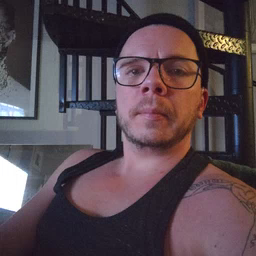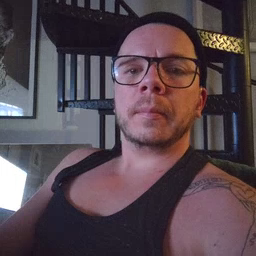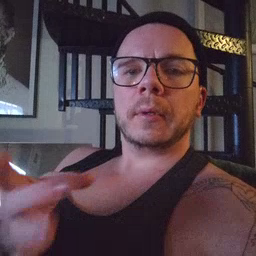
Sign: sticky